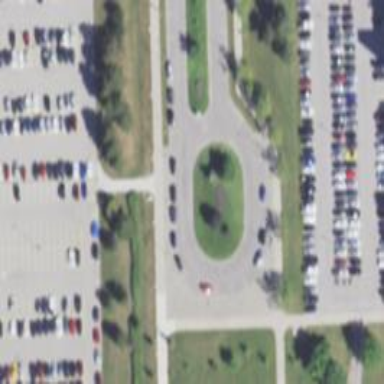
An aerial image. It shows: Pedestrian road.